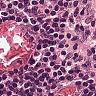
Metastatic tissue present: no